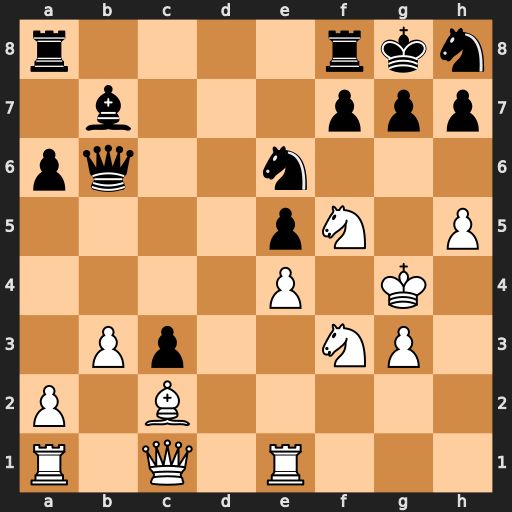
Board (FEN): r4rkn/1b3ppp/pq2n3/4pN1P/4P1K1/1Pp2NP1/P1B5/R1Q1R3
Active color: w
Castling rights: -
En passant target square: -
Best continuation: Ne7#